Interaction volume radius: 5 \u00c5
Interaction volume height: 15 \u00c5
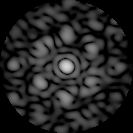
Disorder parameter: 0.635